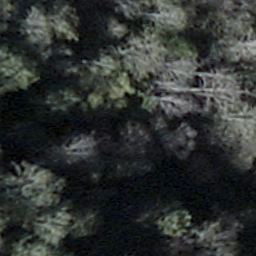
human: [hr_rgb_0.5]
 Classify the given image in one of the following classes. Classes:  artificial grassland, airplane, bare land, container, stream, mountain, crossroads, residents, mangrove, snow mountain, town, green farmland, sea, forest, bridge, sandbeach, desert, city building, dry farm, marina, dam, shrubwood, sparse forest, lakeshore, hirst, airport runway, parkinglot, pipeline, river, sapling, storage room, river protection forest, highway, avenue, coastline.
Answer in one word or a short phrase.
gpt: shrubwood